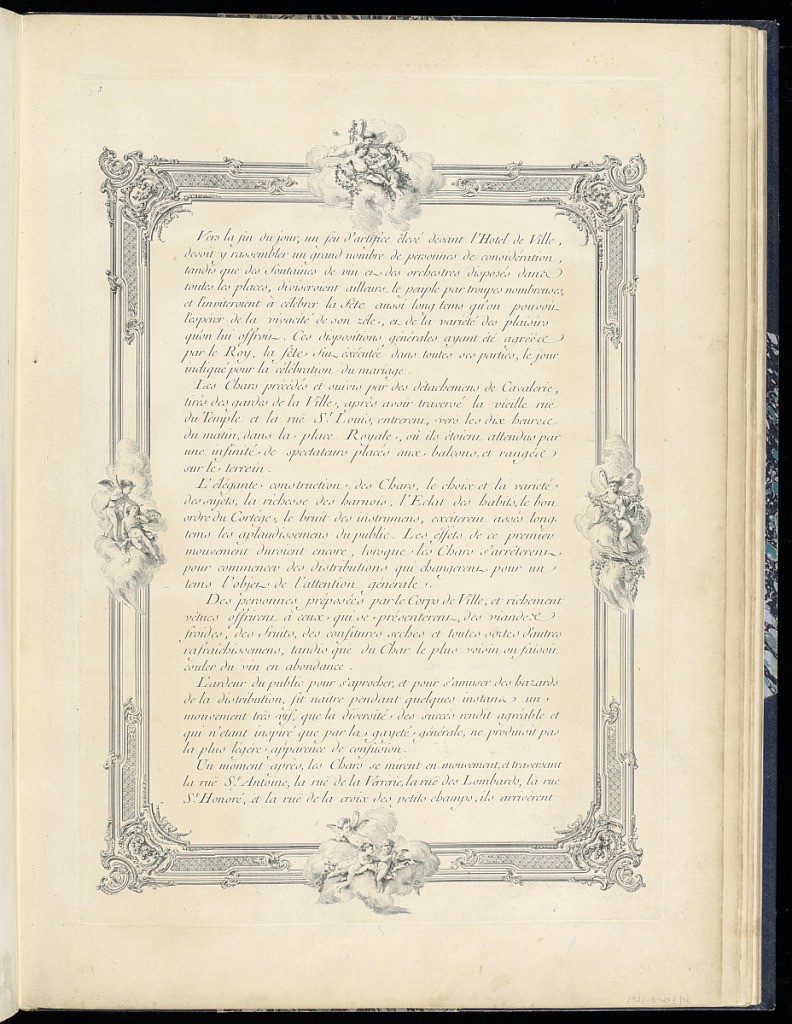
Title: Page of Text, Printed on Recto and Verso
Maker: Marie F. Lattré, French, active eighteenth century
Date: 1751
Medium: Engraving on laid paper
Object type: Bound print
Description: Page of text with elaborate border decoration, printed on recto and verso with a continued description of the celebration given by the city of Paris on February 13, 1747, on the occasion of the marriage of Louis Dauphin and Marie-Josephe of Saxony.